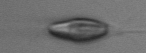
Label: Chrysochromulina